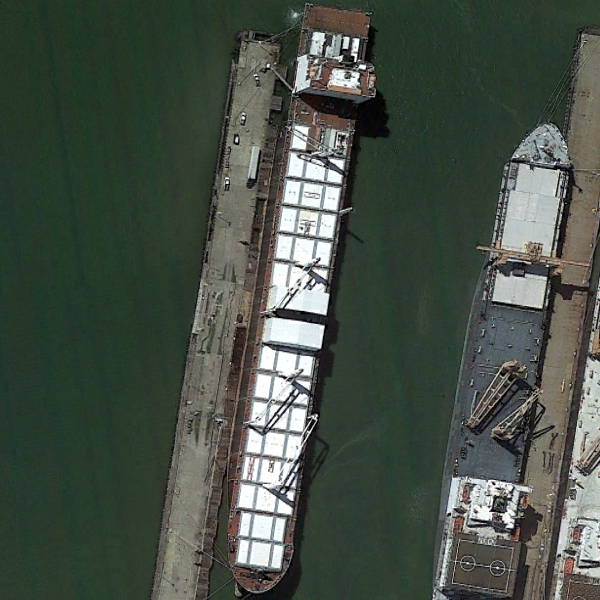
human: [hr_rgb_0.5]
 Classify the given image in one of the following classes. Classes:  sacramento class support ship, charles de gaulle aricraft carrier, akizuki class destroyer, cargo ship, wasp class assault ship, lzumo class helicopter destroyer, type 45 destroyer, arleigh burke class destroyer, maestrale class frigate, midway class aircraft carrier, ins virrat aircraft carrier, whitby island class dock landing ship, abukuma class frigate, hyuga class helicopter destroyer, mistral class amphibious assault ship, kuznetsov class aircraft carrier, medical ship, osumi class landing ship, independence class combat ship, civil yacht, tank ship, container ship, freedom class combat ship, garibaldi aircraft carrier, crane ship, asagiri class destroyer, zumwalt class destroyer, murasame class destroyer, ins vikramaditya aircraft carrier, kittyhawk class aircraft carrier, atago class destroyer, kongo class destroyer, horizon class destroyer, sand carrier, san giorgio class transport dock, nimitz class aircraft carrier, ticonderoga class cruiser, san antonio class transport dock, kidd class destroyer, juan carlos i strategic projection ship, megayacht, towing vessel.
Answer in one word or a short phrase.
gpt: Cargo ship